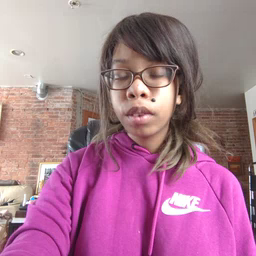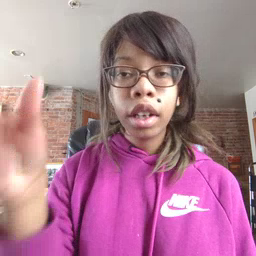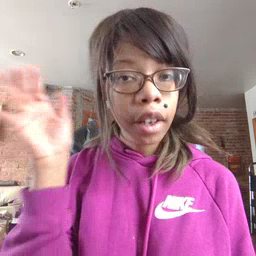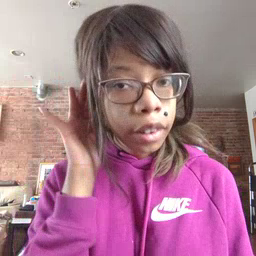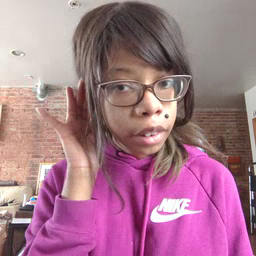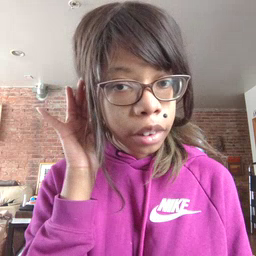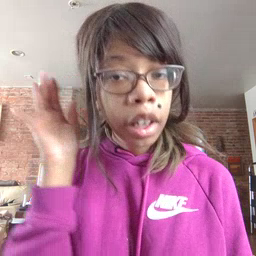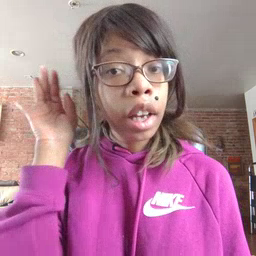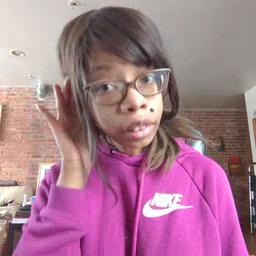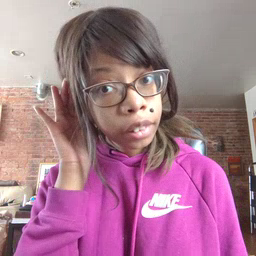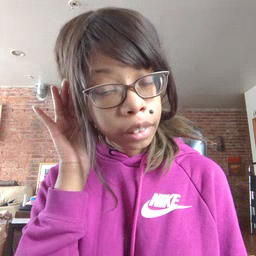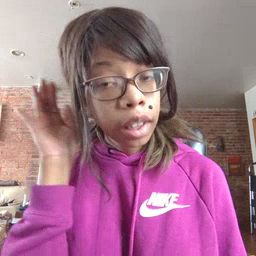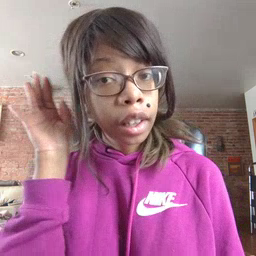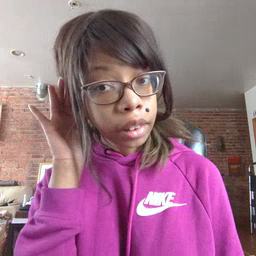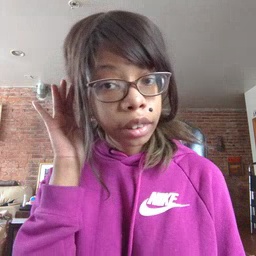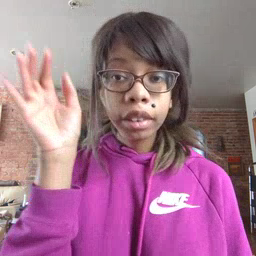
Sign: listen